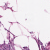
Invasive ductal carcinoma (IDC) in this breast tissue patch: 1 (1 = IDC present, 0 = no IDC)